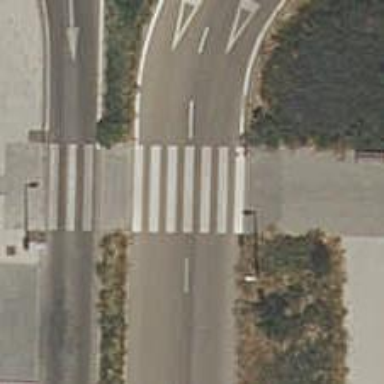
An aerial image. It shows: Zebra crossing on the road.